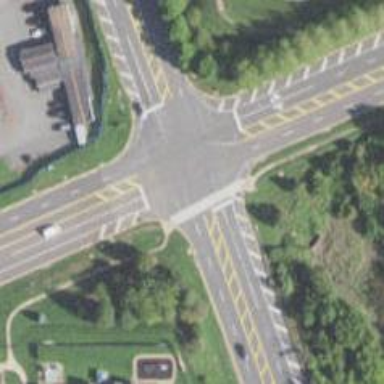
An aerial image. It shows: Pedestrian crossing with zebra markings on footway.